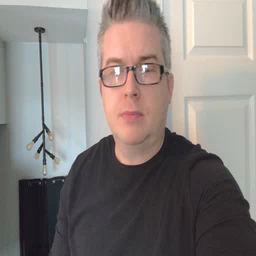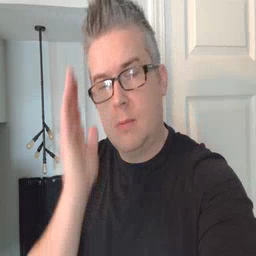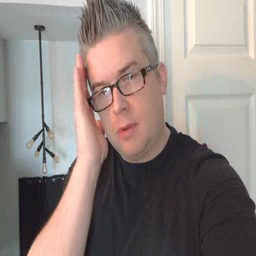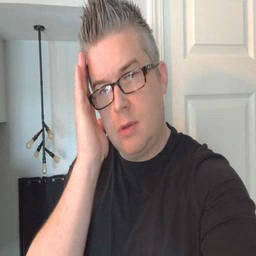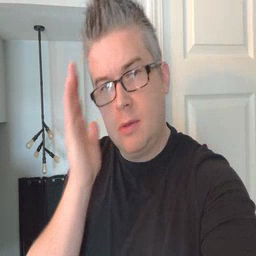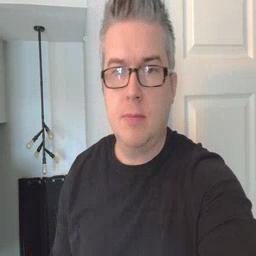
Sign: bed